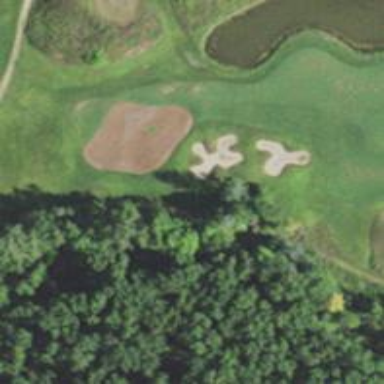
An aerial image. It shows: View of golf hole.